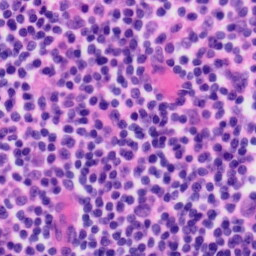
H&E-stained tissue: Tonsil